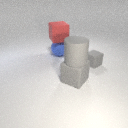
large gray rubber cube in front of large blue rubber sphere